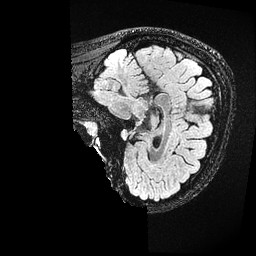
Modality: FLAIR
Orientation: sagittal
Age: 23
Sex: female
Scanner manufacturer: ge
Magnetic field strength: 3 T
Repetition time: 4.802 s
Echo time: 0.1171 s